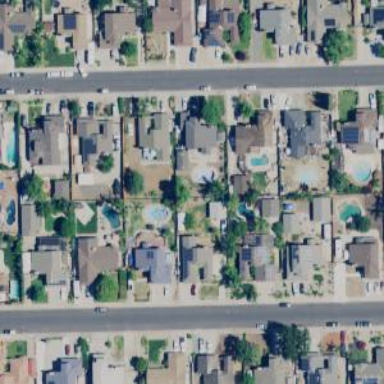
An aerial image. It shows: Single-family residential area.